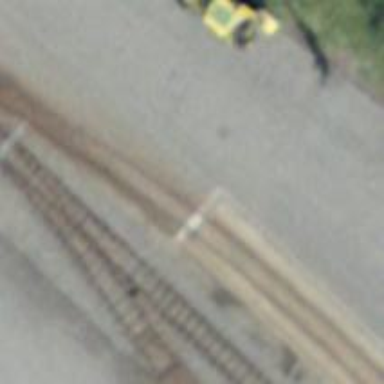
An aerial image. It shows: Narrow-gauge railway yard with electrified contact lines.